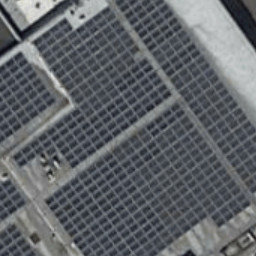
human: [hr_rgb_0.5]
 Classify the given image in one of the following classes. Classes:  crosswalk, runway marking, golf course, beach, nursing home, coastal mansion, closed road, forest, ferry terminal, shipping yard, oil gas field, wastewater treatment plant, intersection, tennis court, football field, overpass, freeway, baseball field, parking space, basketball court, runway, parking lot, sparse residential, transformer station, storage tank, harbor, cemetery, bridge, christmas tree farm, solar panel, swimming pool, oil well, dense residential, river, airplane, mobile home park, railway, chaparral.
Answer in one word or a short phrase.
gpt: solar panel